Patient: sex M, age 42
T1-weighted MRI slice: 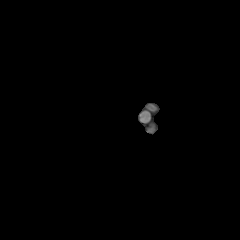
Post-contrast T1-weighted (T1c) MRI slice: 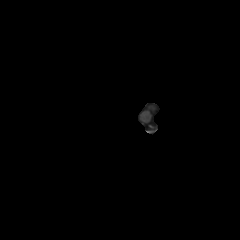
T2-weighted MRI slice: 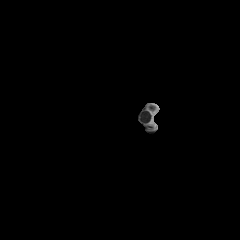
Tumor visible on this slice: no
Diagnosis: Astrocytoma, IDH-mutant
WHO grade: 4